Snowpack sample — Rabbit Ears Pass, Jackson County, Colorado, USA (12/17/25, 1:08 PM MST)
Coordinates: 40.387, -106.625
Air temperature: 34 °F
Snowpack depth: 46 cm
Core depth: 20 cm
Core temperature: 24.8 °F
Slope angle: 6°, slope face: 165°
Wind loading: medium
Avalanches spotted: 0
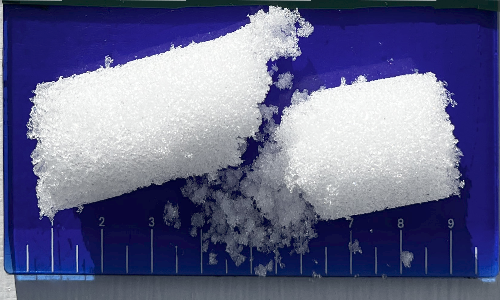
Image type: core
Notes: No avalanches spotted nearby, although collected in a meadowy area with minimal risk on this face of the pass.